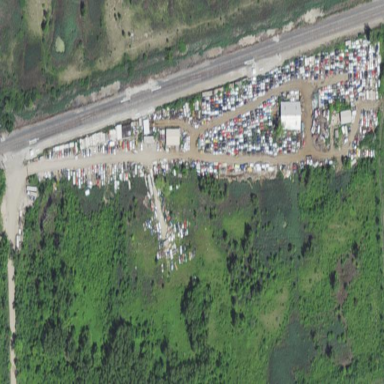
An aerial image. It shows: Industrial area designated for auto wrecking activities.